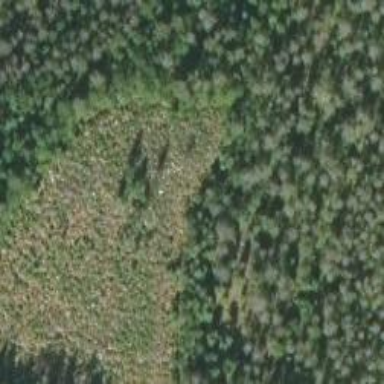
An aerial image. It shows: Needle-leaved woodland.